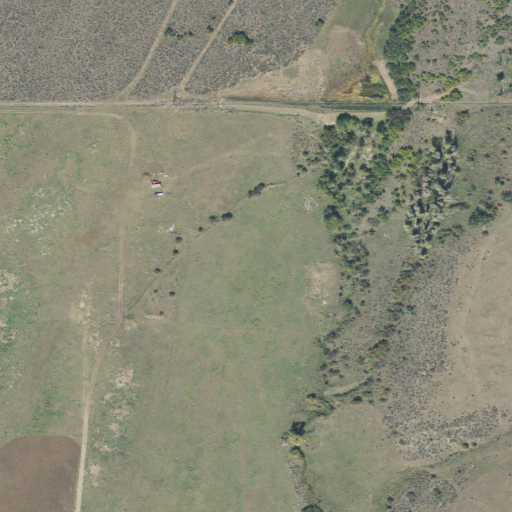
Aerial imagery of valley in Utah named Log Hollow containing only shrub